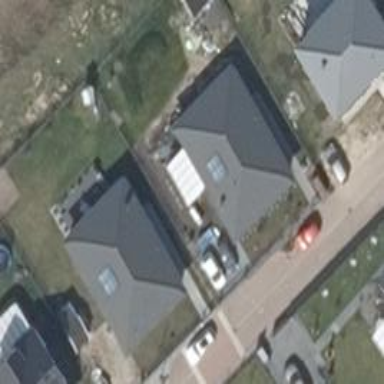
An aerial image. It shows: Detached building with hipped roof.